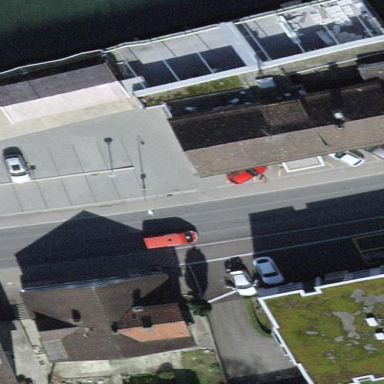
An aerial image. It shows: Parking area.